Field crop: maize
Growth stage: 1
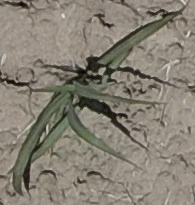
Species: sorghum